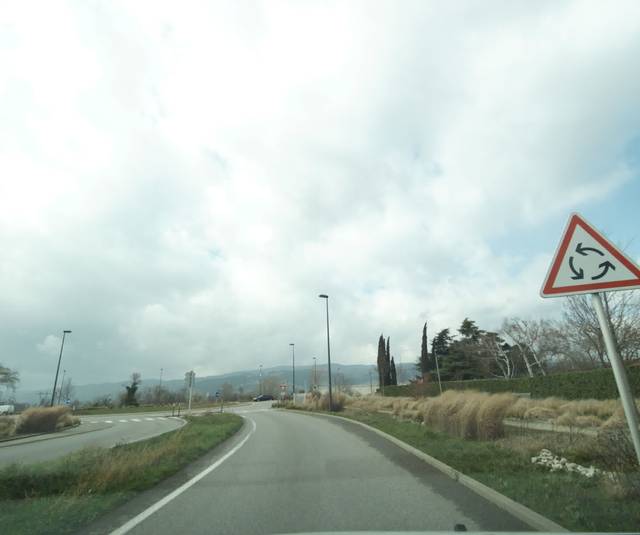
Region: France
Coordinates: 44.96, 4.879